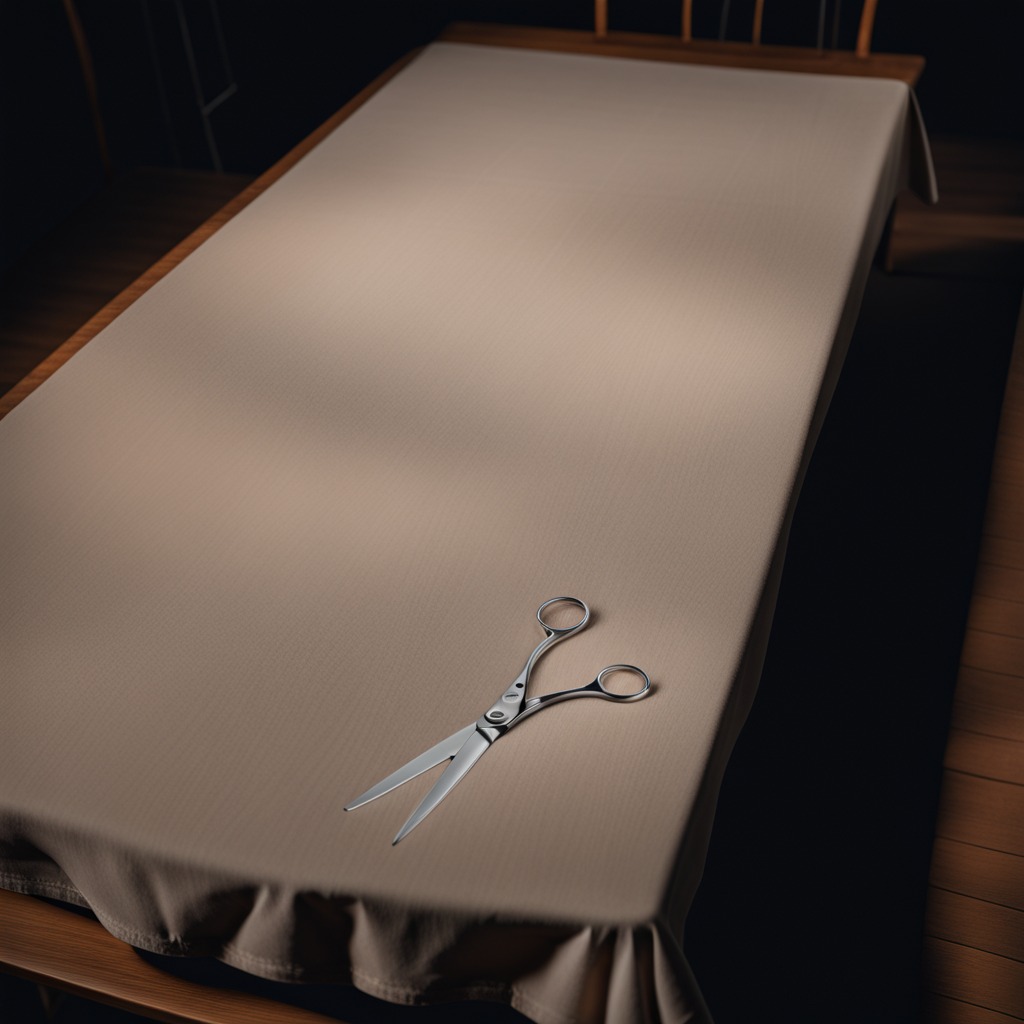
A scissor lying on the wooden table.